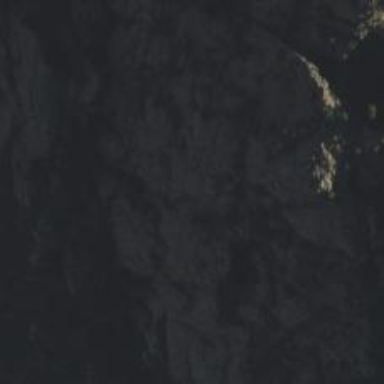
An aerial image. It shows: Cliff in nature.